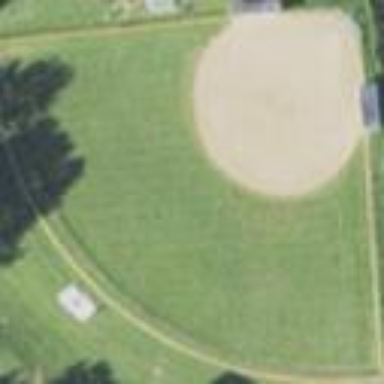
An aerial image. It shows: Softball pitch for leisure land activities.